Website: macys
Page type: billing-address
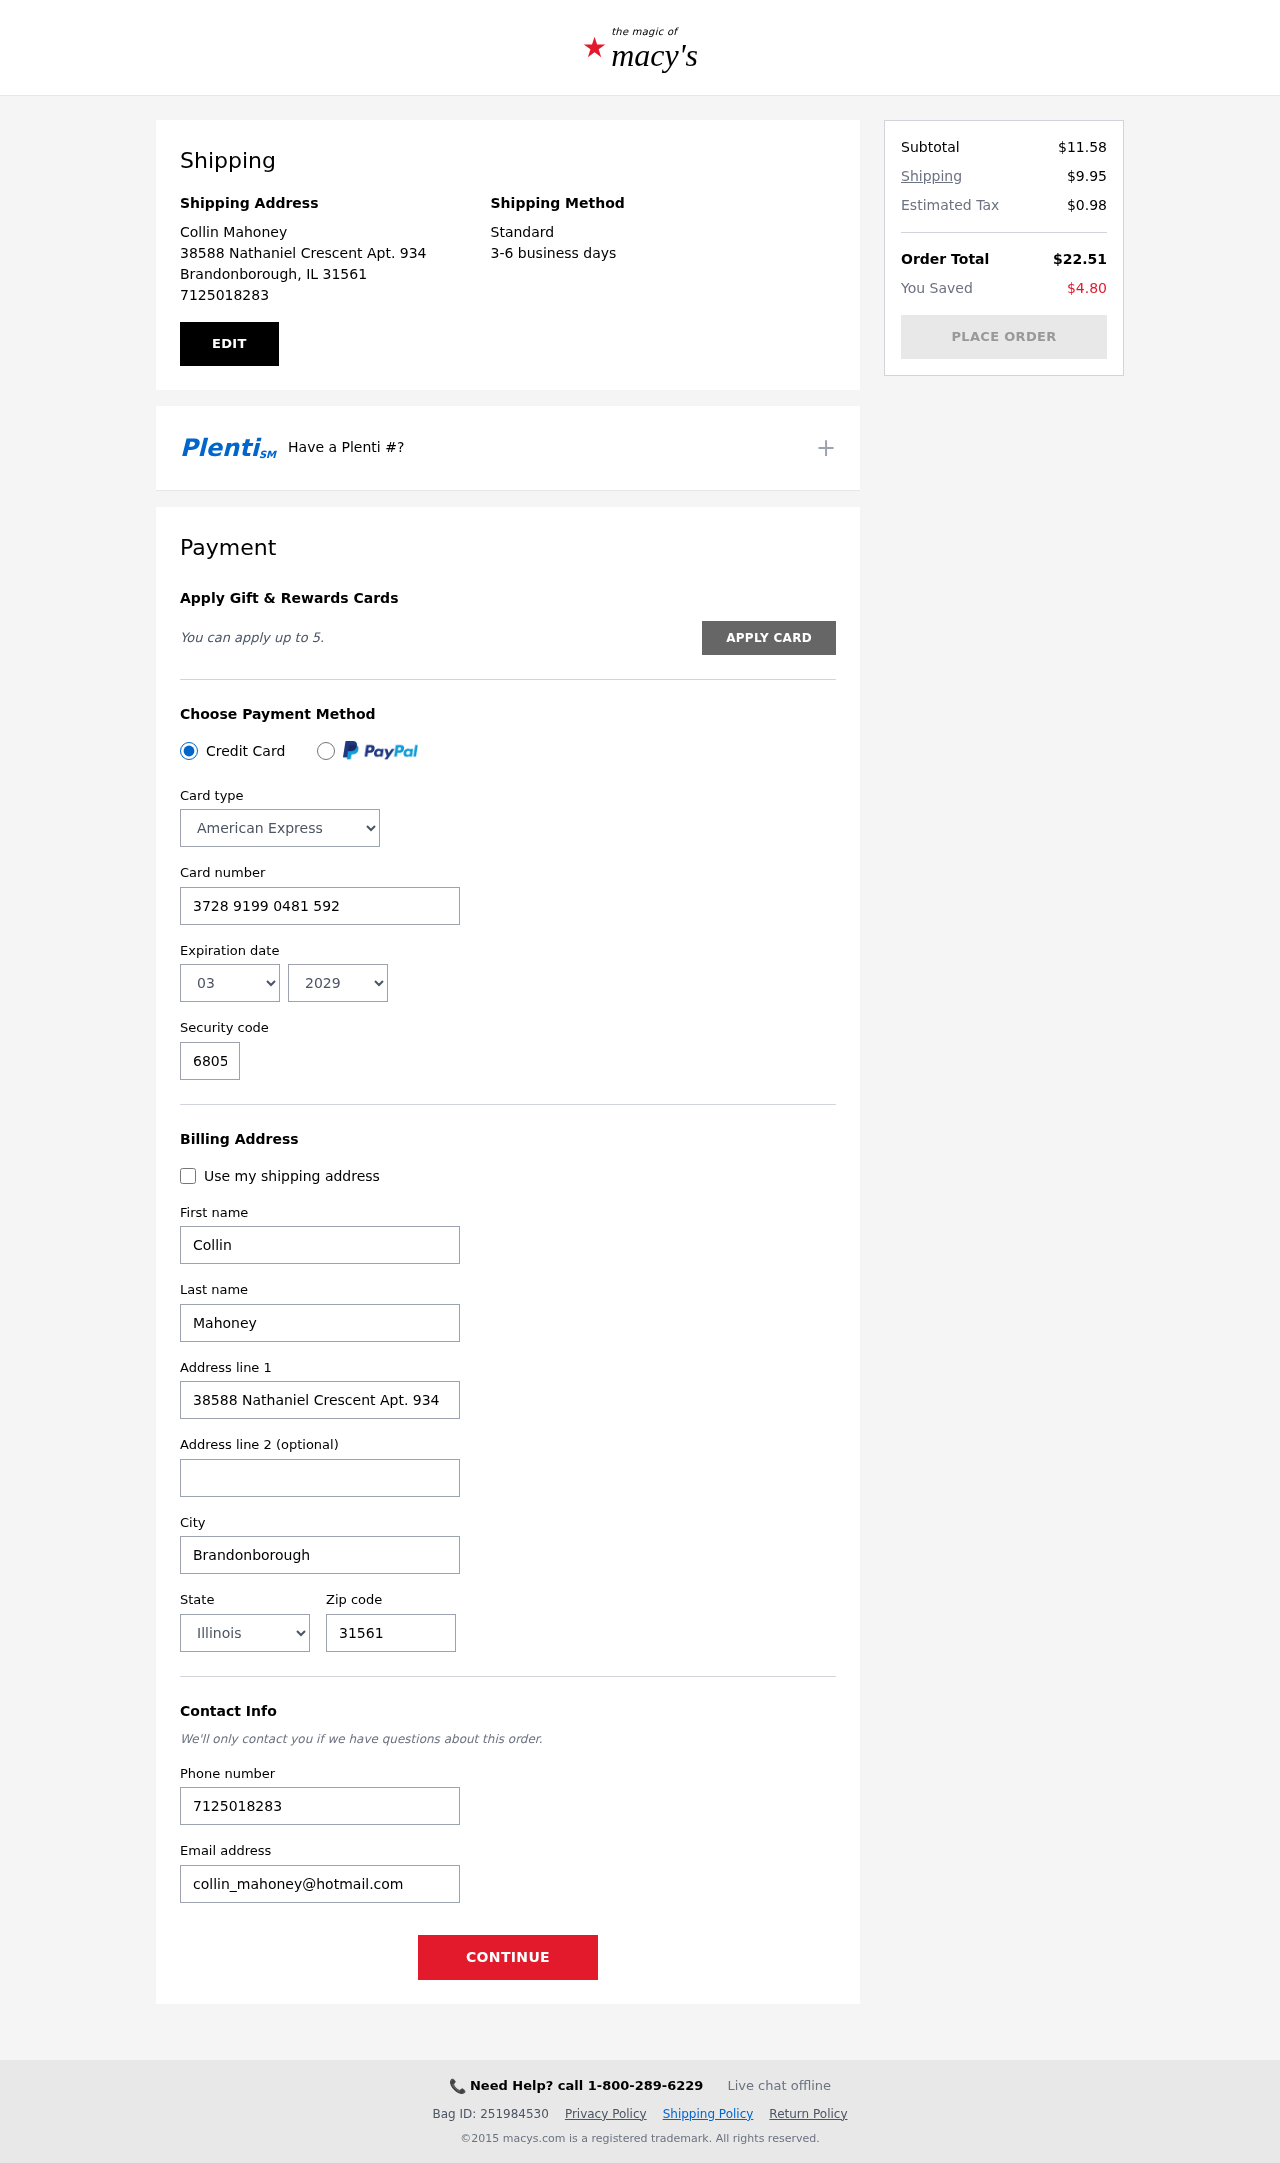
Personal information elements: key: PII_CARD_CVV
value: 6805
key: PII_CARD_EXPIRY_MONTH
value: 03
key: PII_CARD_EXPIRY_YEAR
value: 29
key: PII_CARD_NUMBER
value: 3728 9199 0481 592
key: PII_CARD_TYPE
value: American Express
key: PII_CITY
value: Brandonborough
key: PII_CITY_STATE_ZIP
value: Brandonborough, IL 31561
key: PII_EMAIL
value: collin_mahoney@hotmail.com
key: PII_FIRSTNAME
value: Collin
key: PII_FULLNAME
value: Collin Mahoney
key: PII_LASTNAME
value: Mahoney
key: PII_PHONE
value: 7125018283
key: PII_POSTCODE
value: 31561
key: PII_STATE
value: Illinois
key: PII_STREET
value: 38588 Nathaniel Crescent Apt. 934
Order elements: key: ORDER_SUBTOTAL
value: $11.58
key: ORDER_SHIPPING_COST
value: $9.95
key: ORDER_TAX
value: $0.98
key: ORDER_TOTAL
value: $22.51
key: ORDER_SAVINGS
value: $4.80